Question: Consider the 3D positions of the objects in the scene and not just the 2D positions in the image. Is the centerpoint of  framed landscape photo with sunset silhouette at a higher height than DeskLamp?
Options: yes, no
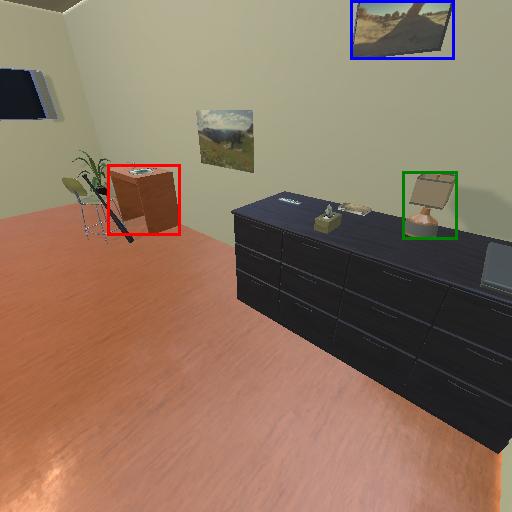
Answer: yes